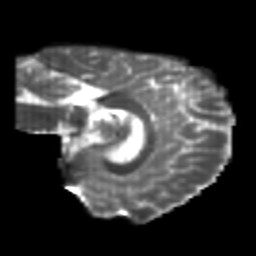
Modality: T2w
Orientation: sagittal
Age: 24
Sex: female
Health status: healthy
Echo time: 0.074 s